Question: I have a 'Grid' displaying rectangles. The 'Grid' can be resized and is supposed to display adjacent rectangles without any gap.
However, depending on the actual size of the 'Grid', blank lines appear between the rows and columns of the 'Grid'. I guess this is to make up for sizes where the width isn't a multiple of the number of columns, or the height isn't a multiple of the number of rows.
The following XAML code demonstrates this:
'''
<Window x:Class="test.Window1"
xmlns="http://schemas.microsoft.com/winfx/2006/xaml/presentation"
xmlns:x="http://schemas.microsoft.com/winfx/2006/xaml"
Title="Window1" Height="300" Width="300">
<Grid>
<Grid.ColumnDefinitions>
<ColumnDefinition></ColumnDefinition>
<ColumnDefinition></ColumnDefinition>
</Grid.ColumnDefinitions>
<Grid.RowDefinitions>
<RowDefinition></RowDefinition>
<RowDefinition></RowDefinition>
</Grid.RowDefinitions>
<Rectangle Grid.Column="0" Grid.Row="0" Fill="DarkBlue"></Rectangle>
<Rectangle Grid.Column="1" Grid.Row="0" Fill="DarkOrange"></Rectangle>
<Rectangle Grid.Column="0" Grid.Row="1" Fill="DarkBlue"></Rectangle>
<Rectangle Grid.Column="1" Grid.Row="1" Fill="DarkBlue"></Rectangle>
</Grid>
</Window>
'''
How can I prevent those blank lines? If one or some of the columns/rows are slightly larger than others is not really a problem. I'd like to keep the markup simple.
I unsuccessfully tried 'Stretch', 'Fill', putting the 'Grid' in a 'ViewBox', 'ShowGridLines=False, Width=Auto', etc.
An image of the issue is as follows:

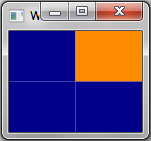
Answer: Add 'SnapsToDevicePixels="True"' to your 'Grid' control
<URL>